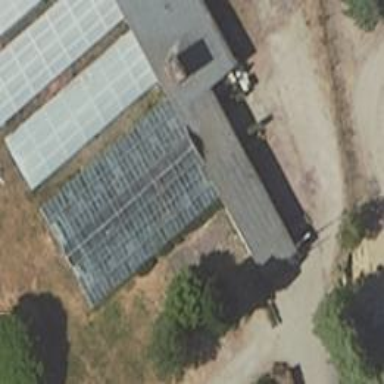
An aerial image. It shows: Greenhouse.